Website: bh-photo
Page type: payment
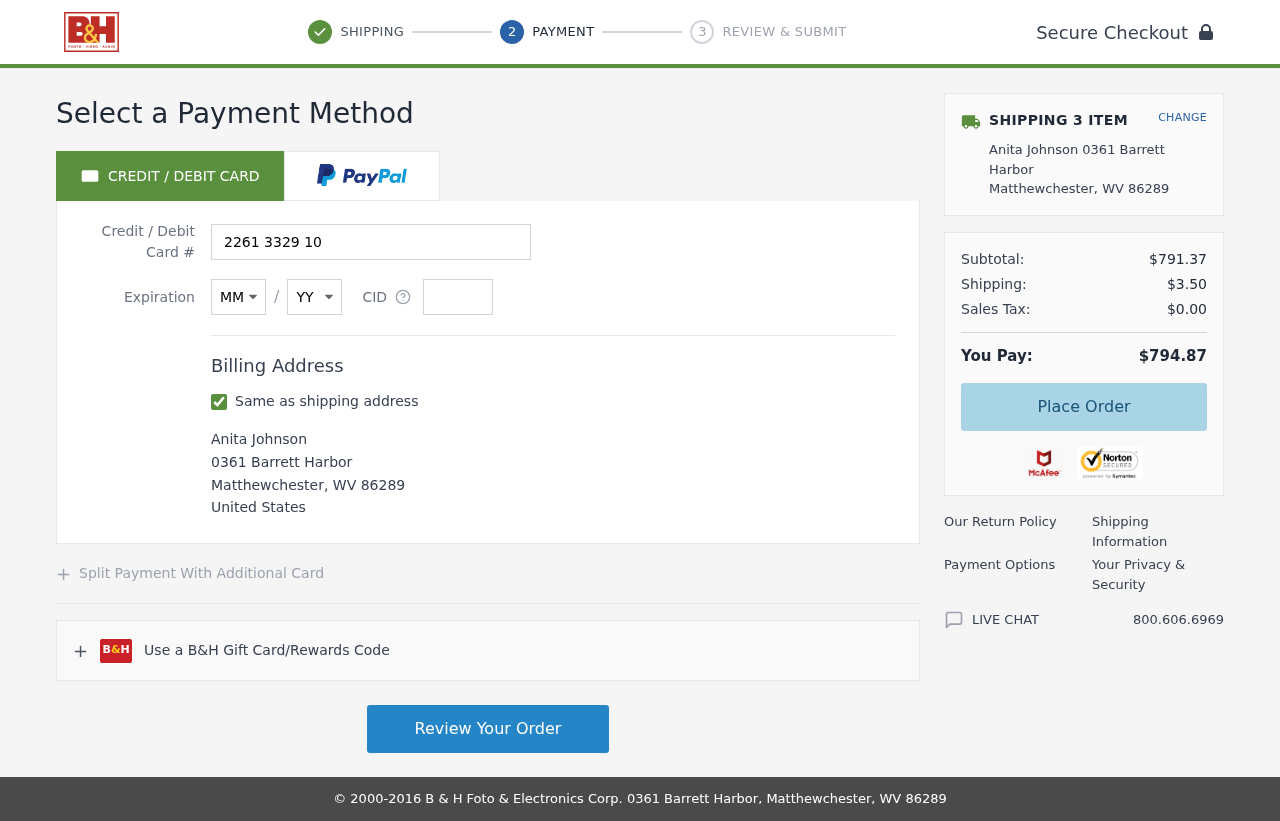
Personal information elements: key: PII_CARD_CVV
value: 534
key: PII_CARD_EXPIRY_MONTH
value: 02
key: PII_CARD_EXPIRY_YEAR
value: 28
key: PII_CARD_NUMBER
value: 2261 3329 1050 3066
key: PII_CITY
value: Matthewchester
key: PII_COUNTRY
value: United States
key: PII_FULLNAME
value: Anita Johnson
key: PII_POSTCODE
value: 86289
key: PII_STATE_ABBR
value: WV
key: PII_STREET
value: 0361 Barrett Harbor
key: PII_FULLNAME2
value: Anita Johnson
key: PII_STREET2
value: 0361 Barrett Harbor
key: PII_CITY2
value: Matthewchester
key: PII_STATE_ABBR2
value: WV
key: PII_POSTCODE2
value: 86289
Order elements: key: ORDER_NUM_ITEMS
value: SHIPPING 3 ITEM
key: ORDER_SUBTOTAL
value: $791.37
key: ORDER_SHIPPING_COST
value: $3.50
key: ORDER_TAX
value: $0.00
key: ORDER_TOTAL
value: $794.87